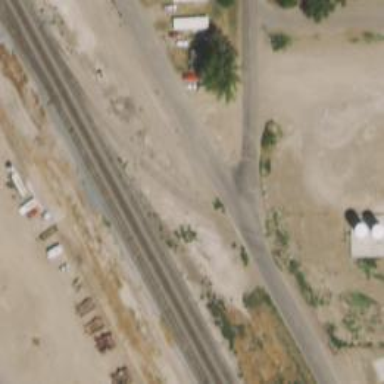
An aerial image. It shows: Railway spur service.